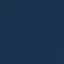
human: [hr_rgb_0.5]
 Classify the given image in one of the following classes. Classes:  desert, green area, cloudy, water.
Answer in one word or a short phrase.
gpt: water